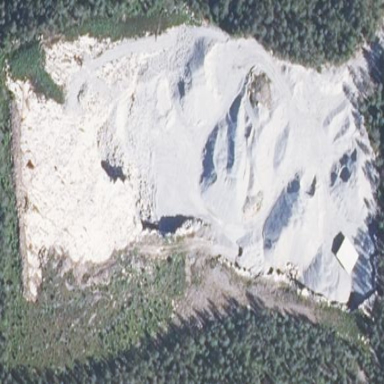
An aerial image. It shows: Quarry area.